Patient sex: F
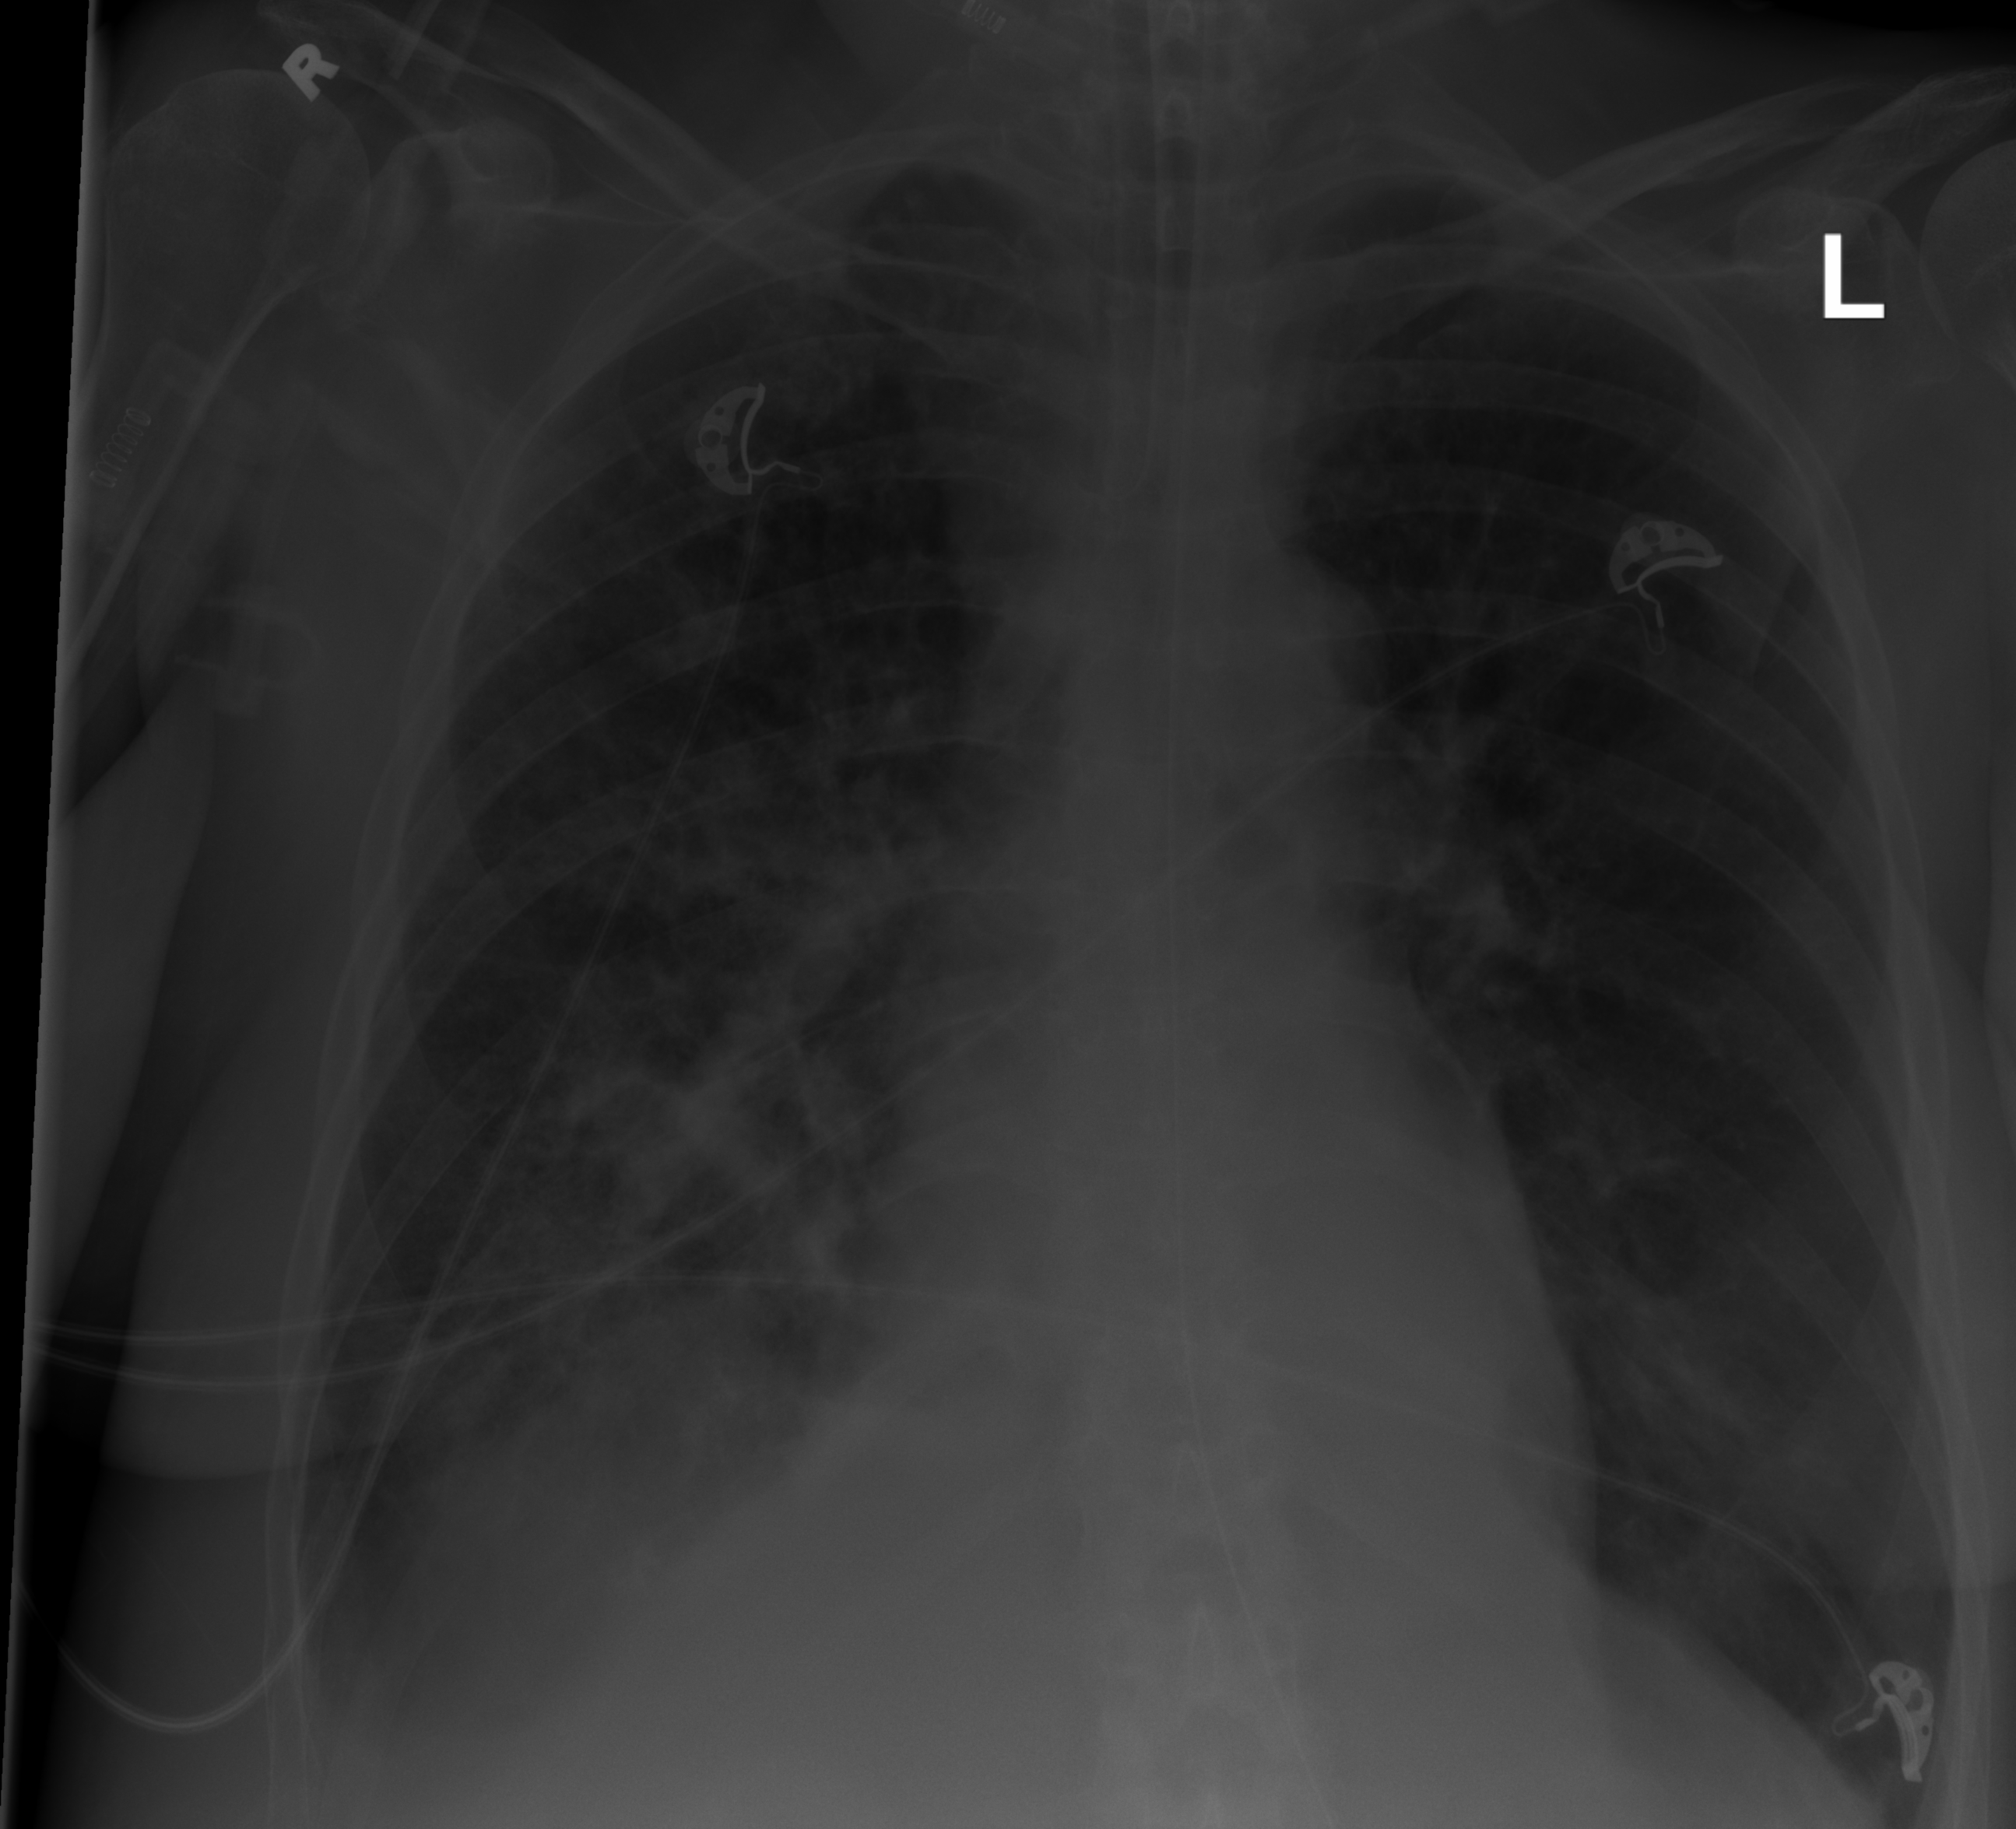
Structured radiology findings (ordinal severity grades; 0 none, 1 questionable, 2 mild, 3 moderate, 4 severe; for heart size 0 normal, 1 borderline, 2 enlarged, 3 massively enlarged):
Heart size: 0
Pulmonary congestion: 0
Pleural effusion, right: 2
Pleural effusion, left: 0
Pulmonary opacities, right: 2
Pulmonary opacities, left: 0
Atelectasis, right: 2
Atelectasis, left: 0